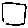
Label: square